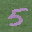
Label: 5